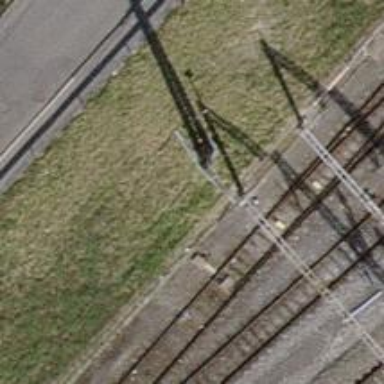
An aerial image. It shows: Power pole.